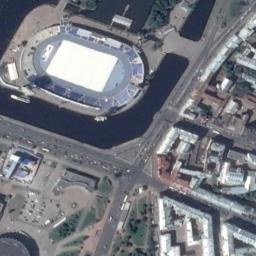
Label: stadium